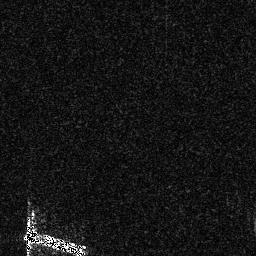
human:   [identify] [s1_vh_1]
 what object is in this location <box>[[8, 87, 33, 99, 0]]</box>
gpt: <ref>1 large ship at the bottom left</ref>